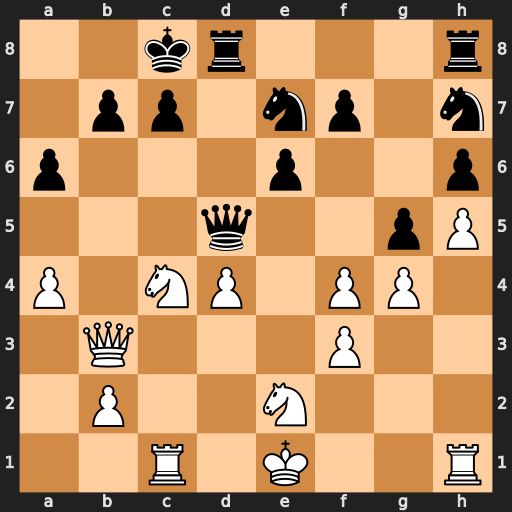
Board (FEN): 2kr3r/1pp1np1n/p3p2p/3q2pP/P1NP1PP1/1Q3P2/1P2N3/2R1K2R
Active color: w
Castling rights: K
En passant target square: -
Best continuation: Nb6+ Kb8 Nxd5